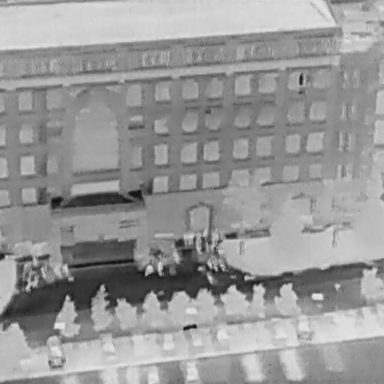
There are 27 objects shown in the infrared image, including seven Cars, and 20 Bicycles.